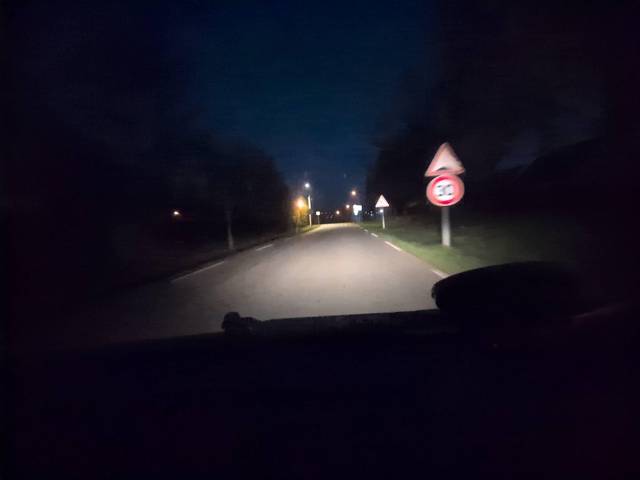
Region: France
Coordinates: 48.063, -0.8406